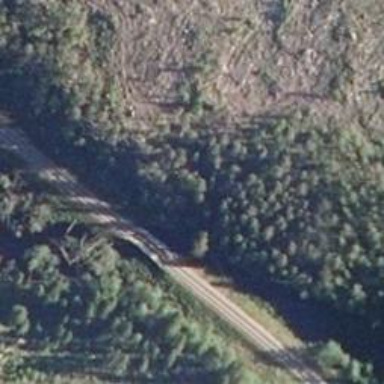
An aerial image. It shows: Bridge over railway line.